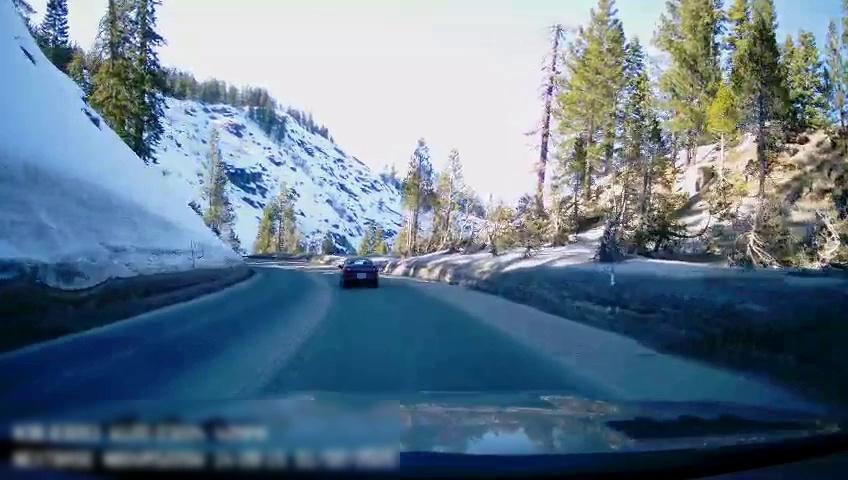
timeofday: Day
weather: Sunny
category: Drivable Space
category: Vehicles | Car
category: Lanes | Opposite Lane
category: Lanes | Opposite Lane
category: Lanes | Current Lane